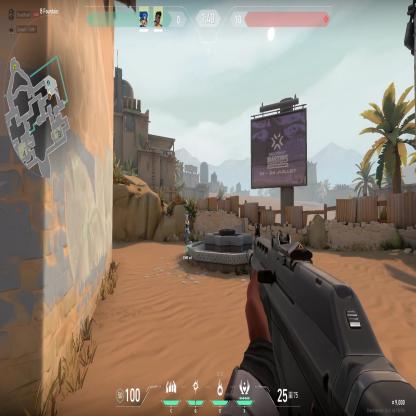
Label: teammate